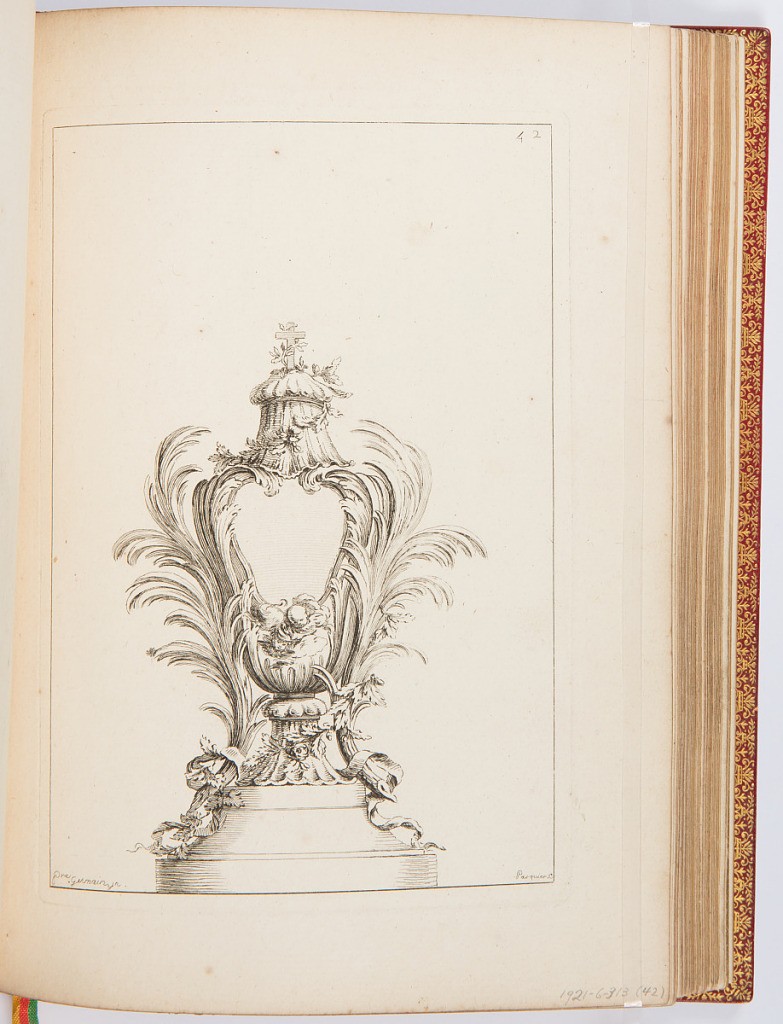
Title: Chasse
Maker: Pierre Germain, French, 1703 - 1783
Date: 1748
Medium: Etching on laid paper
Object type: Print
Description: Design for a casket elevated on a pedestal and decorated with ornament motifs including branches, sprays, cherubs, ribbon, and garland. The plate is signed and numbered.